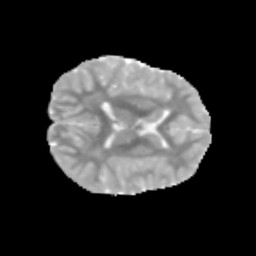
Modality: MD
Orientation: axial
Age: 9
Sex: male
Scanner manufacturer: siemens
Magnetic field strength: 3 T
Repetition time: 3.8 s
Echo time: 0.07 s